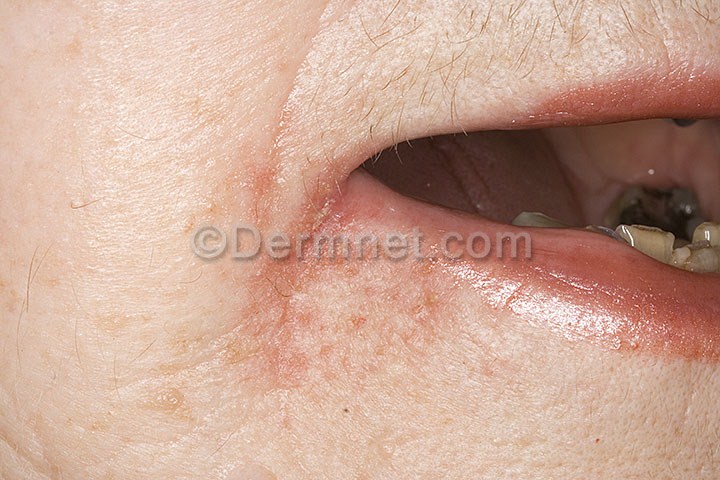
Disease: Tinea Ringworm Candidiasis and other Fungal Infections